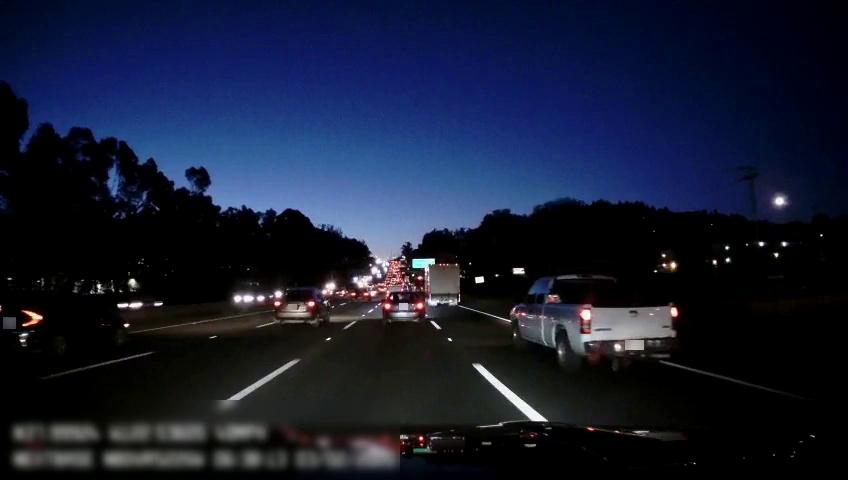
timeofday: Night
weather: Other
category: Drivable Space
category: Vehicles | Truck
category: Vehicles | Truck
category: Vehicles | SUV
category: Vehicles | SUV
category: Vehicles | Car
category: Vehicles | Car
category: Vehicles | Car
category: Vehicles | Car
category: Vehicles | Car
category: Vehicles | SUV
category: Vehicles | Car
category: Vehicles | Car
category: Lanes | Alternate Lane
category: Lanes | Alternate Lane
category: Lanes | Current Lane
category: Lanes | Current Lane
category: Lanes | Alternate Lane
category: Traffic | Signs
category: Traffic | Signs